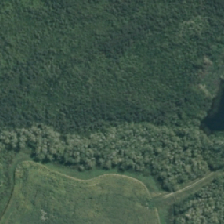
Land cover: herbaceous_freshwater_vege